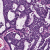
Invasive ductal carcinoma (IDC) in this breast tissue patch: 1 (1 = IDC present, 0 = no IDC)